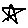
Label: star